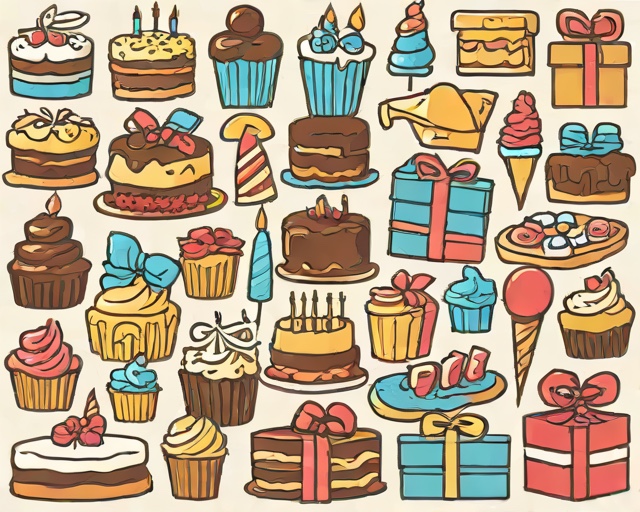
Category: Birthday